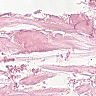
Metastatic tissue present: no